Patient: sex M, age 29
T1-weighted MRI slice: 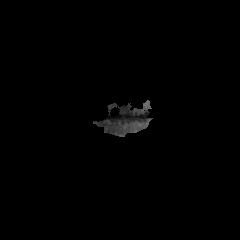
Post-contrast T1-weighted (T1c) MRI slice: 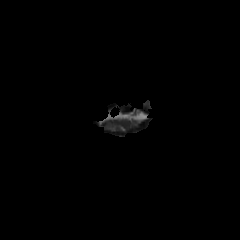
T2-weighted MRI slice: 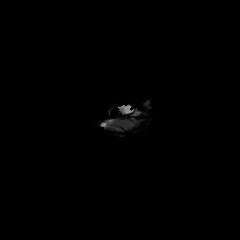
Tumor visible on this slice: no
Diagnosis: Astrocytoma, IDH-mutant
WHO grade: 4